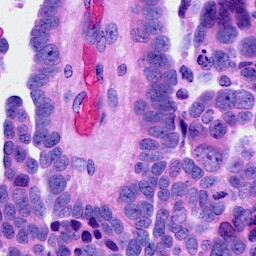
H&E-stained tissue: Ovarian